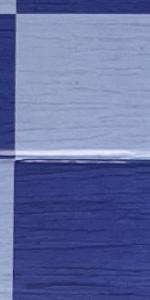
Label: Empty